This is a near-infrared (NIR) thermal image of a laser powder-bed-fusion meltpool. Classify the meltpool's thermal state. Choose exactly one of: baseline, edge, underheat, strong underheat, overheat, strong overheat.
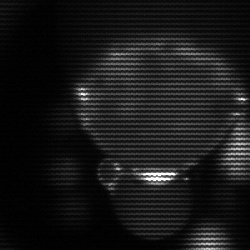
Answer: edge